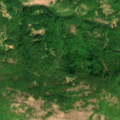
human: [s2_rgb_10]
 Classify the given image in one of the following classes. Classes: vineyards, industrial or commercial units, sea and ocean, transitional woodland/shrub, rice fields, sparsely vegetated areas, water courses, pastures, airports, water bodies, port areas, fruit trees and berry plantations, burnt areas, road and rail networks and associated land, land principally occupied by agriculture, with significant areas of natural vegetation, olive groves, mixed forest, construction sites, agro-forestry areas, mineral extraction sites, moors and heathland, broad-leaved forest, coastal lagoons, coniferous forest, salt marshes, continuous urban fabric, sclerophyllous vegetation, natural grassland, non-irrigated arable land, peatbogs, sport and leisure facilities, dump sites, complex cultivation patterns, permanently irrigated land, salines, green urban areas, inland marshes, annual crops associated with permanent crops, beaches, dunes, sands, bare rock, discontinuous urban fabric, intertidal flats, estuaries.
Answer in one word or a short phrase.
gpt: broad-leaved forest, transitional woodland/shrub